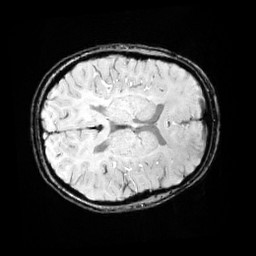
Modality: SWI
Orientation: axial
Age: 11
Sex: female
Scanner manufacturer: siemens
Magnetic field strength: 3 T
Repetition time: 0.027 s
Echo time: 0.02 s